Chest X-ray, PA view. Patient: 60 years old, sex M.
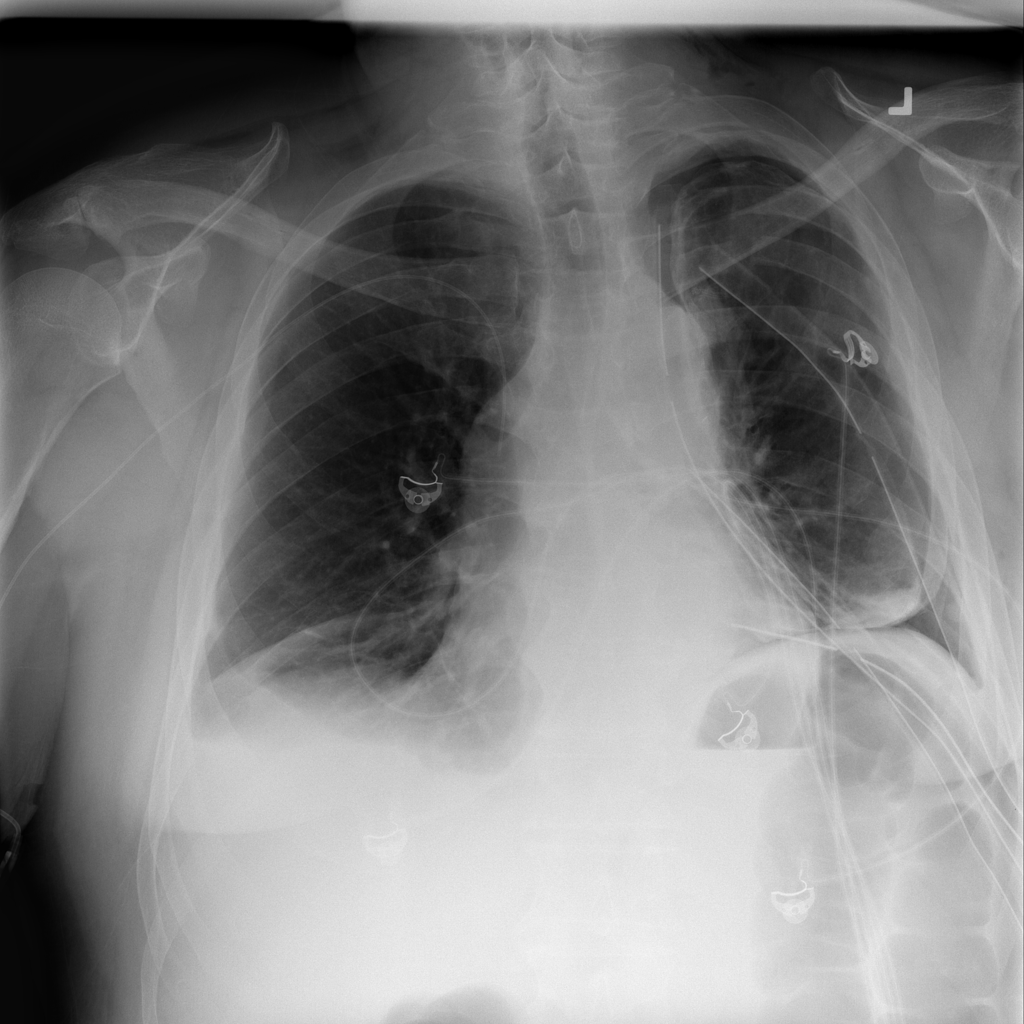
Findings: Effusion, Pneumothorax